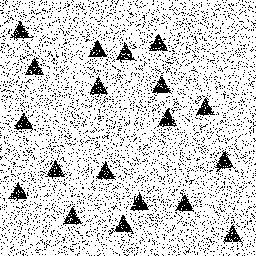
Squares: 0
Triangles: 19
Stars: 0
Total shapes: 19